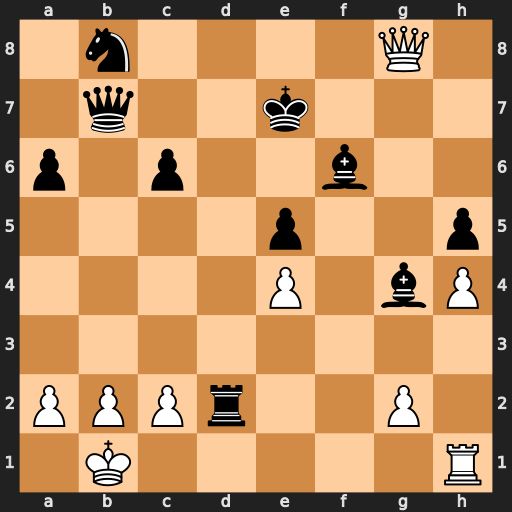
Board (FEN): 1n4Q1/1q2k3/p1p2b2/4p2p/4P1bP/8/PPPr2P1/1K5R
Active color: w
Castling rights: -
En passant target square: -
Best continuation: Qh7+ Ke6 Qxb7